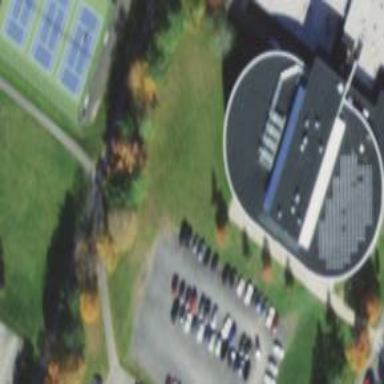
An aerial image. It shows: Sports center building.